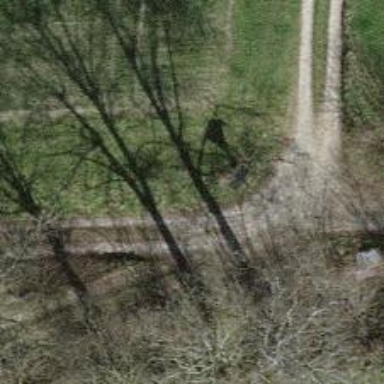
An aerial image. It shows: Wayside cross with historic significance.